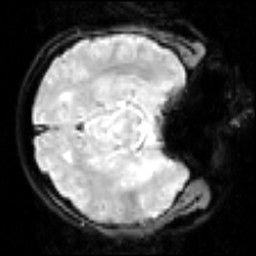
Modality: inplaneT2
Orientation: axial
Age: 24
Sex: male